Current action and preconditions to check: trajectory_clear

Your task: For each precondition in the list above, predict whether it will hold at this action.

Consider the current scene as observed from the mobile robot's camera, and analyze the predicted future states of all dynamic agents (e.g., people, animals, vehicles, or any moving entities) within the NEXT SECOND.

IMPORTANT: Only answer "very likely" if you are absolutely certain—based on strong, clear evidence—that a dynamic agent will violate the precondition in the predicted future state. Do NOT answer "very likely" for unlikely, ambiguous, or low-probability risks.

Ask yourself for each precondition: Is there a high probability, with clear and convincing evidence, that the predicted future states of any dynamic agent will interfere with the predicted future state of the currently executing action within the NEXT SECOND, causing that precondition to fail?

Assess the risk level based on these predictions. Use "likely" or "very likely" if motions create a clear risk of interference.

Use "neutral" or "improbable" if agents are nearby but their predicted paths are clearly diverging or non-conflicting.

Failure Risk Categories: "very improbable", "improbable", "neutral", "likely", "very likely"

Answer Format: Output ONLY the probability_of_failure value from these categories: "very improbable", "improbable", "neutral", "likely", "very likely"

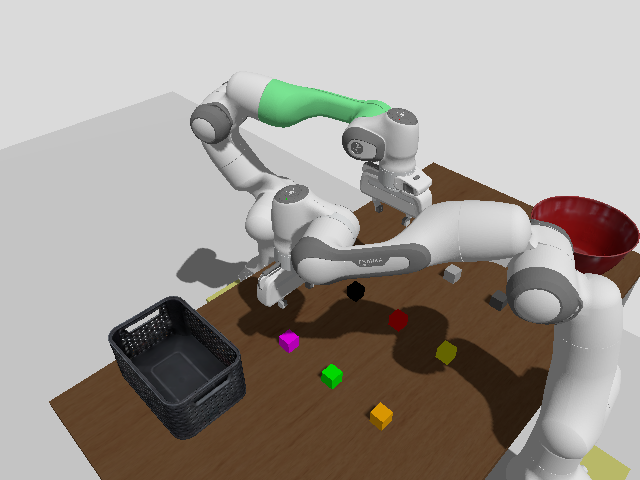

Answer: very improbable